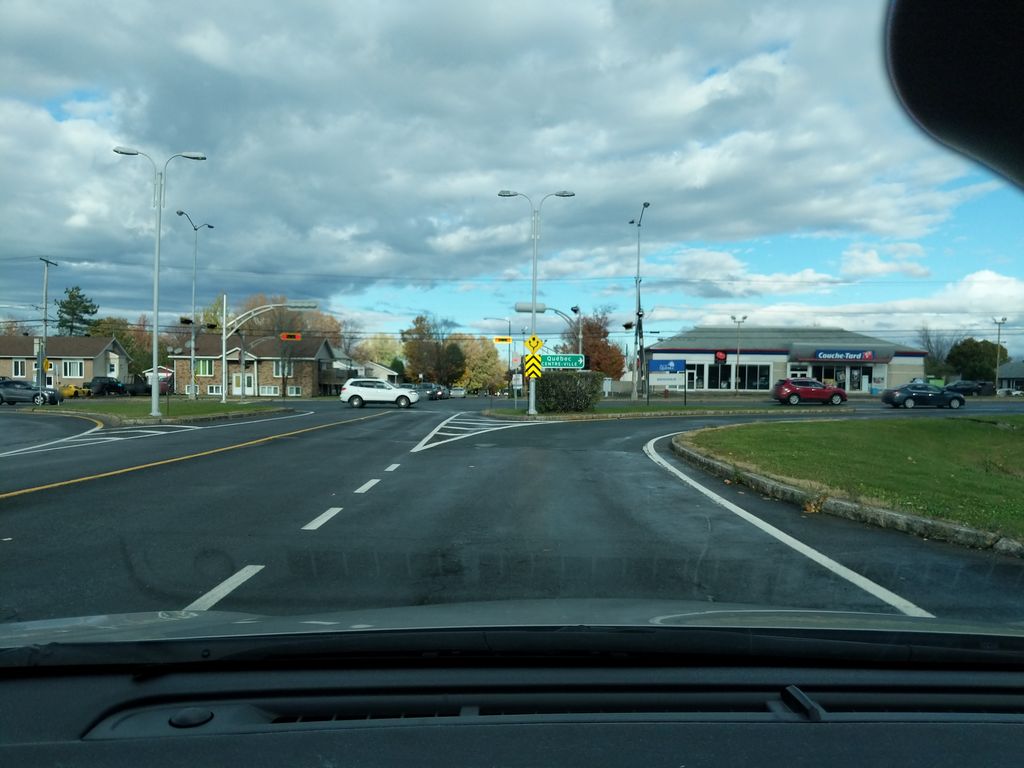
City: quebec_city